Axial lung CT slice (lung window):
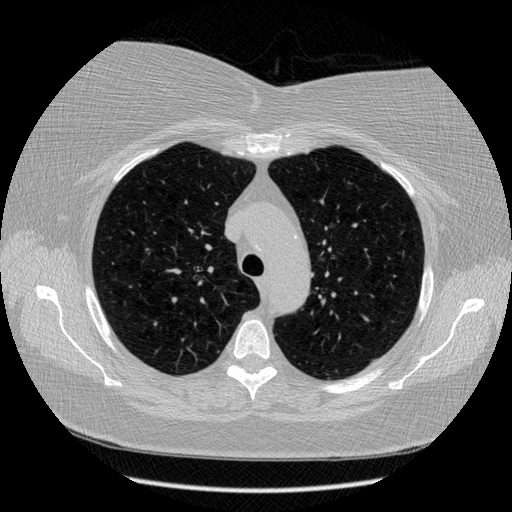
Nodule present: no